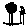
Label: tree